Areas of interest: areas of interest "Industrial"
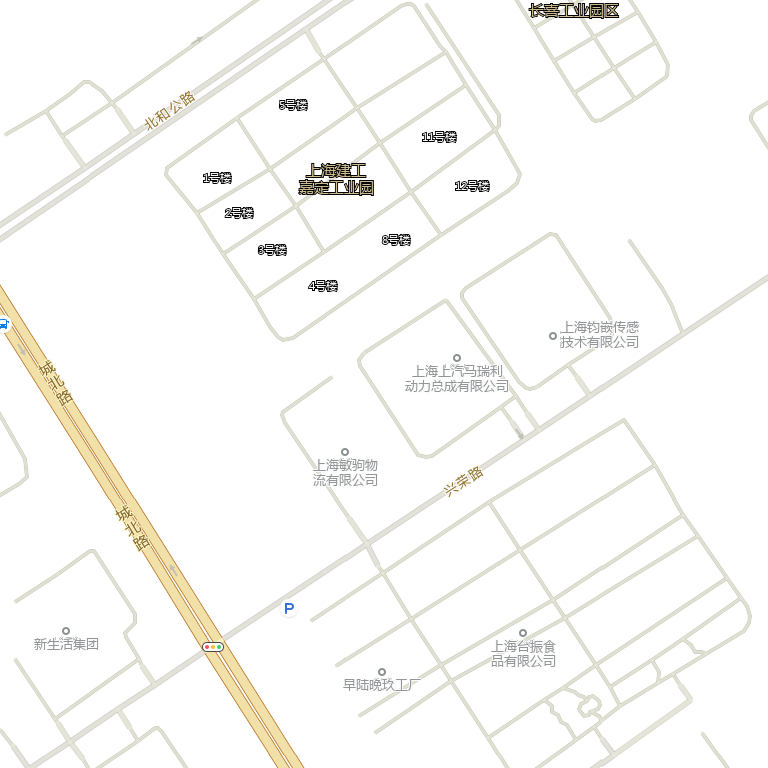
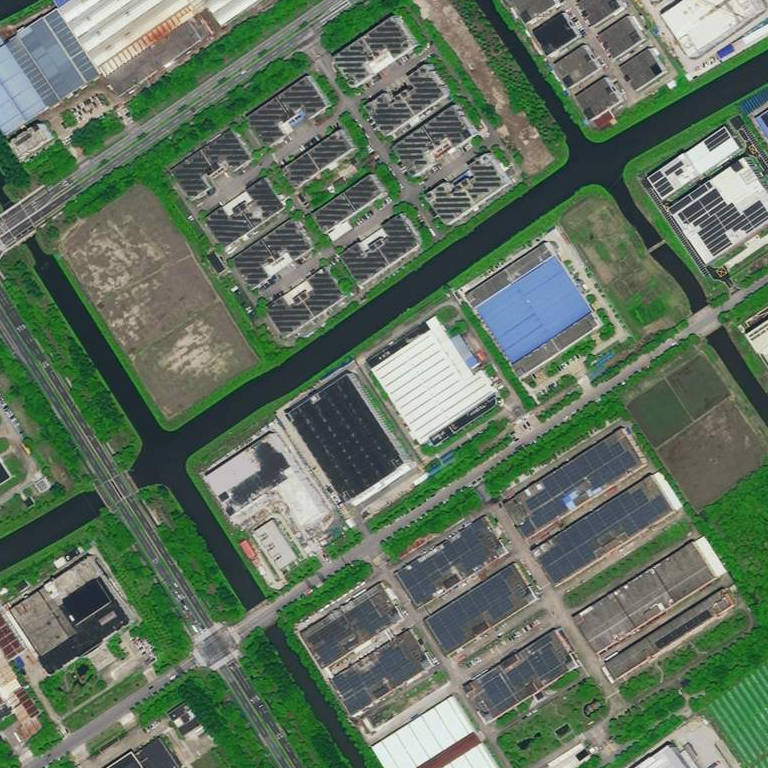